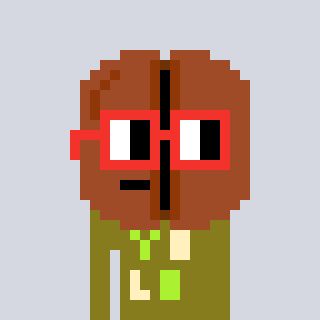
a pixel art character with square red glasses, a coffeebean-shaped head and a gunk-colored body on a cool background